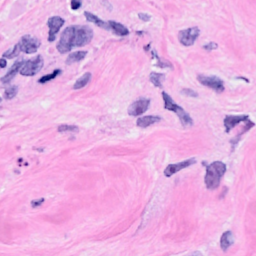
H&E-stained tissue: Breast